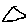
Label: triangle